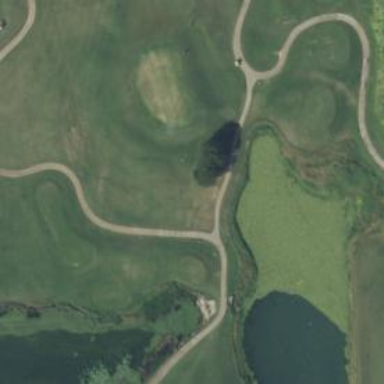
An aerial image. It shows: Pathway for golfing.